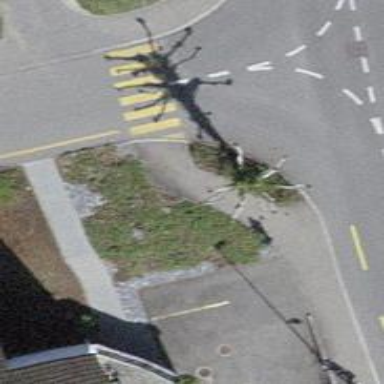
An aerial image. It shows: Kerb serving as barrier.